Field crop: maize
Growth stage: 2
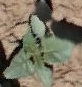
Species: datura